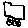
Label: car